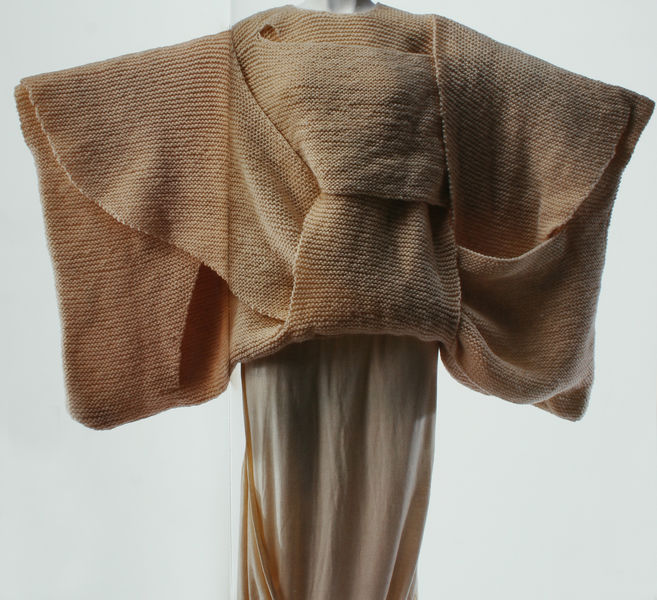
Titel: Pullover und Rock
Künstler: Rei Kawakubo
Standort: Kyoto (Japan)
Institution: Kyoto Costume Institute
Schlagwörter: umhang, weiß, ausschnitt, brust, hintergrund, kleid, gürtel, beige, mode, rock, schleife, jacke, arm, falten, kleidung, kragen, ärmel, hals, strick, rosa, schultern, seide, rund, taille, brüste, japan, modern, falte, wolle, japanisch, foto, kreuz, ausgebreitet, puppe, photo, oberteil, verschlungen, cape, tunika, pullover, schlaufe, schlingen, gewickelt, faltung, unterkleid, gestrickt, kimono, hochgeschlossen, naturfarben, kyoto, poncho, obi, unterteil, scglaufen, strickmode, wickeljacke, wickeloptik